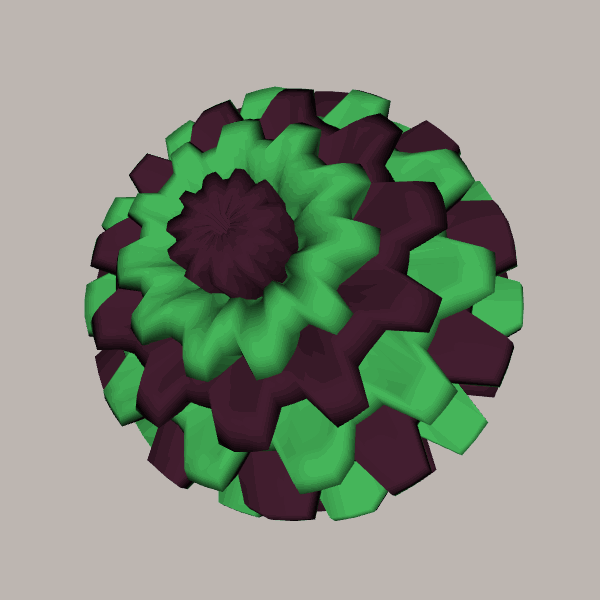
Background: light